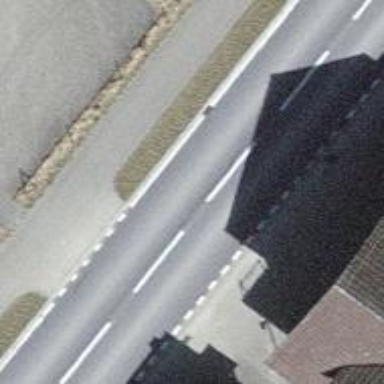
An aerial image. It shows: Bus stop with designated stop position for public transport.